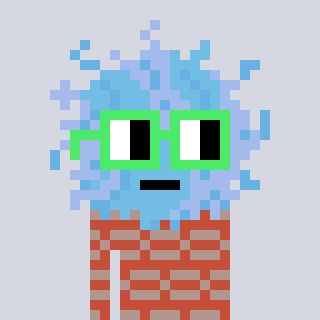
a pixel art character with square light green glasses, a lint-shaped head and a rust-colored body on a cool background